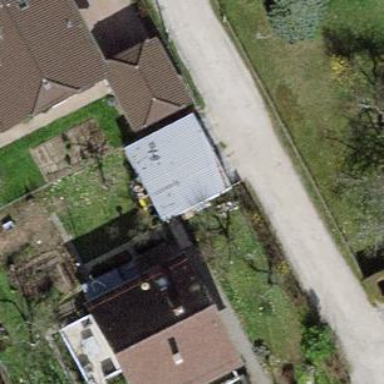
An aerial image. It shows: View of roof of building.